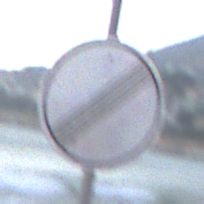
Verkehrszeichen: EndeSaemtlicherBegrenzungen
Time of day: SunriseSunset
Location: Outdoor (Beach)
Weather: Overcast
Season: NotSpecified
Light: Natural